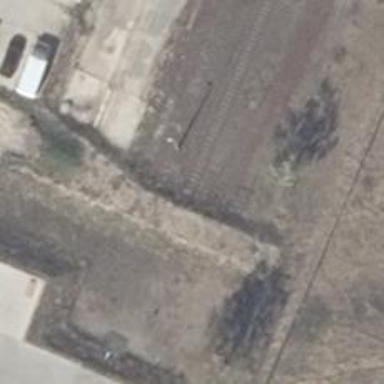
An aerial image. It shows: Railway switch.